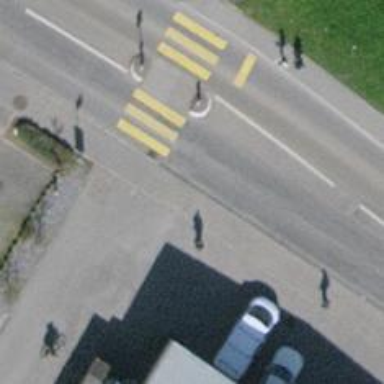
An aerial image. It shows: Bus stop with platform for public transport.